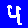
Digit: 4